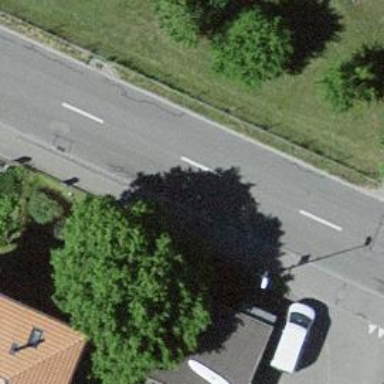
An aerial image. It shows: Bus stop with platform for public transport.